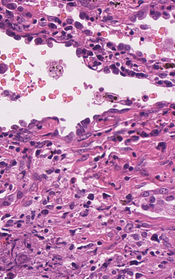
Tumor epithelial tissue: yes
Tumor-associated stroma tissue: yes
Normal tissue: no